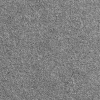
Atmospheric dust classification: dusty